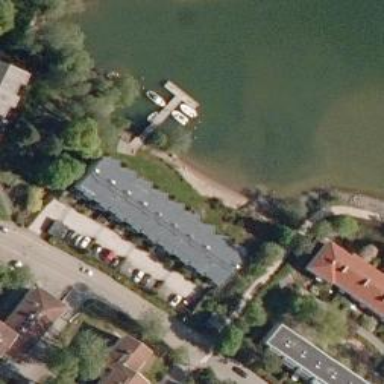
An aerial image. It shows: Terrace building.